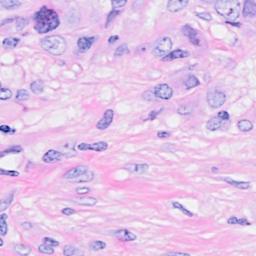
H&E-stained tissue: Breast